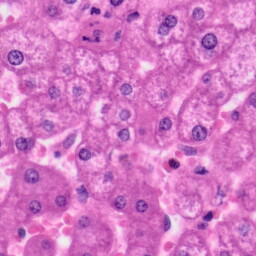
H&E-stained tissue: Liver